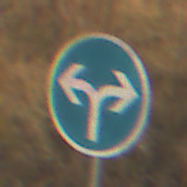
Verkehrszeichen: VorgeschriebeneFahrtrichtungRechtsOderLinks
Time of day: SunriseSunset
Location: Outdoor (Nature)
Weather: PartlyCloudy
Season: NotSpecified
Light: Natural